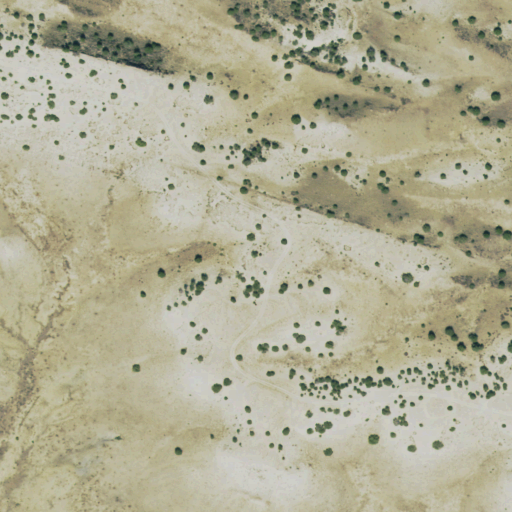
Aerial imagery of ridge(s) in Colorado named The Hogback containing shrub and grassland